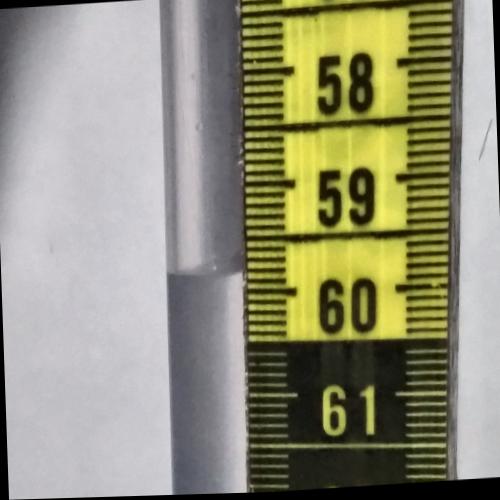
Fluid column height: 59.8 cm